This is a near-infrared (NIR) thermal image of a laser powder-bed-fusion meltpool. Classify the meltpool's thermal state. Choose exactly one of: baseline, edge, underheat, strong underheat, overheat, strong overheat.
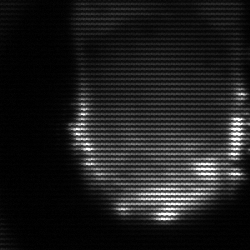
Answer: strong underheat